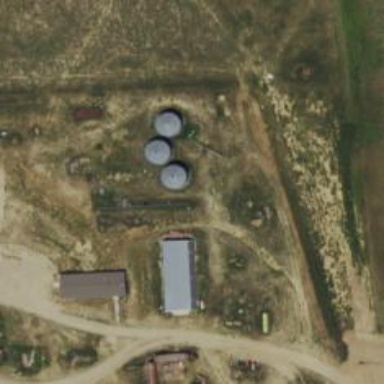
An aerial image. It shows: Silo.